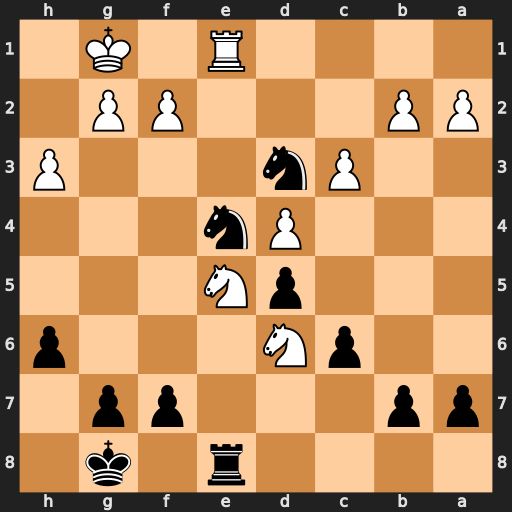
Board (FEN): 4r1k1/pp3pp1/2pN3p/3pN3/3Pn3/2Pn3P/PP3PP1/4R1K1
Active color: b
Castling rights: -
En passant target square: -
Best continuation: Rxe5 dxe5 Nxe1